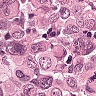
Metastatic tissue present: yes